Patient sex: F
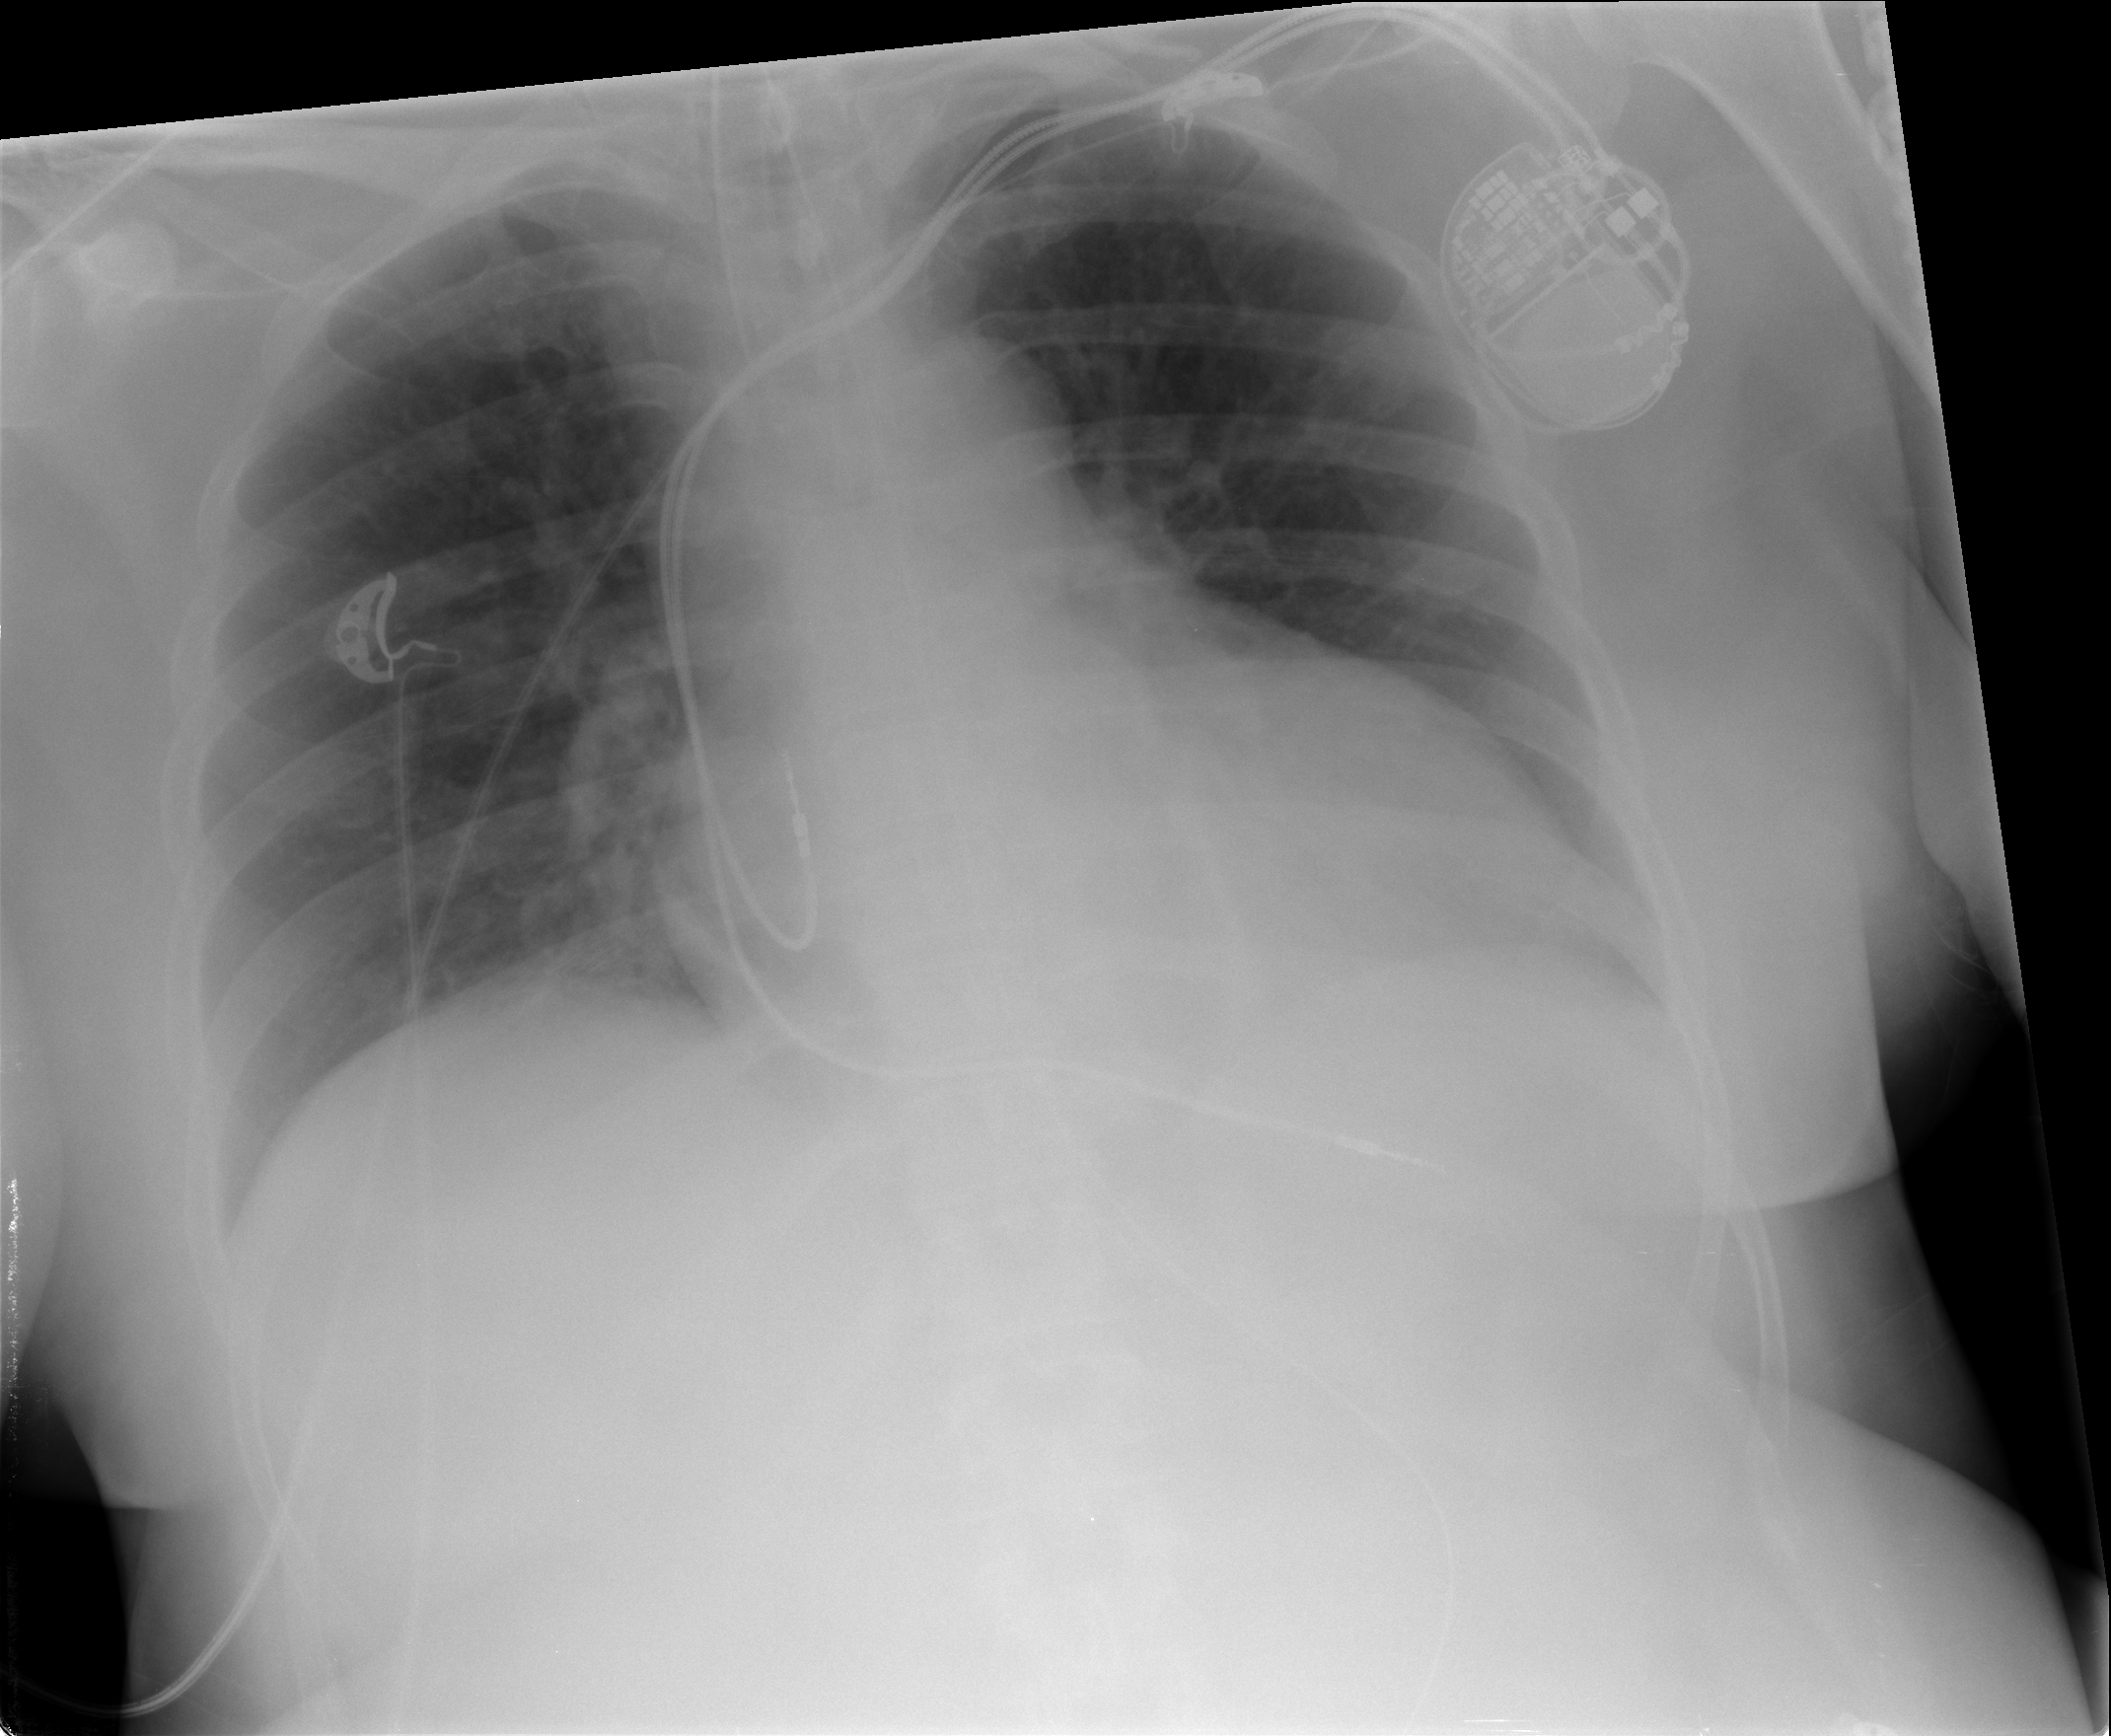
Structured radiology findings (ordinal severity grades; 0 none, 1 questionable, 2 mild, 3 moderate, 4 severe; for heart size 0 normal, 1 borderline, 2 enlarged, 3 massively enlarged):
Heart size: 2
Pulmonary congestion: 0
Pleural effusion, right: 0
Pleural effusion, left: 1
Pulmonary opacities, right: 0
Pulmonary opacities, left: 0
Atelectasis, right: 2
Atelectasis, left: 0